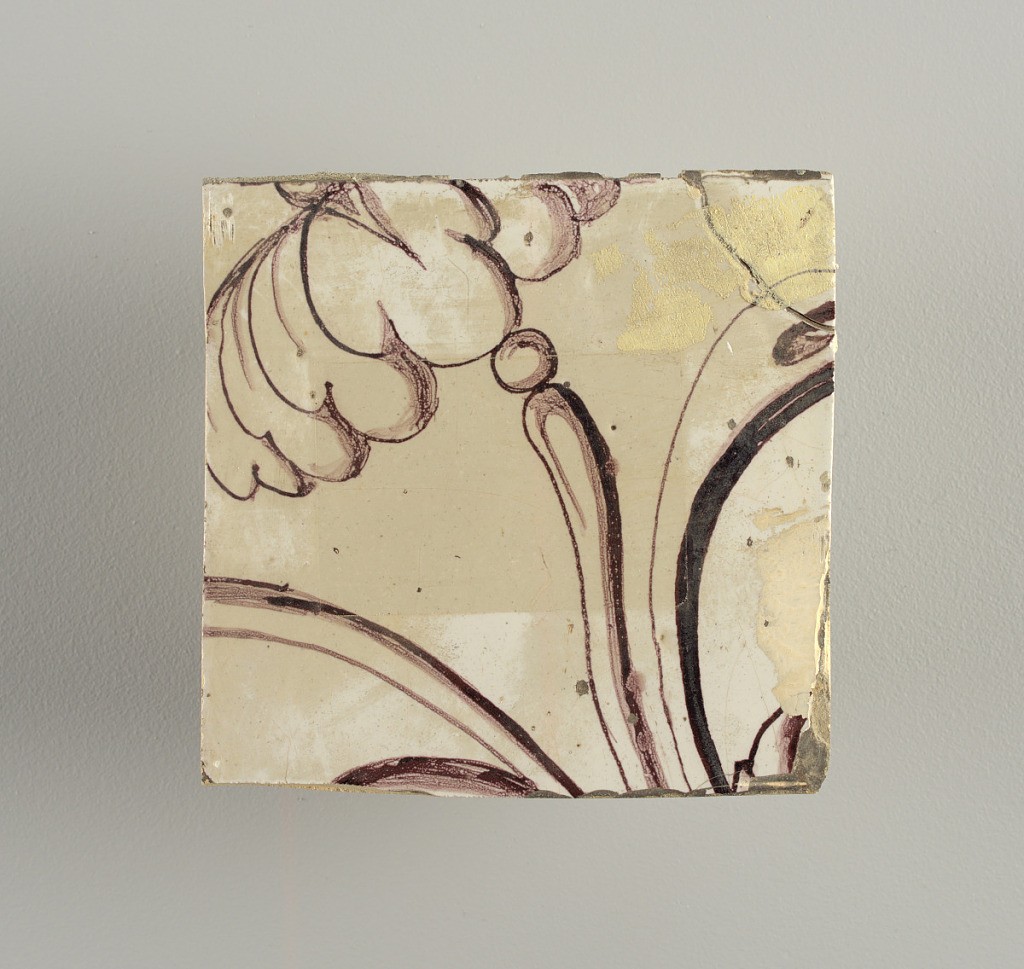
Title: Wall facing
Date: ca. 1725
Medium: tin-glazed earthenware, underglaze
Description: Running design for a frieze or a dado, composed of scrolls of foliage and strapwork, and four repeating motifs--a seated woman in a small upright oval medallion, a putto seated on a rocailled base, and strapwork in axial pattern.  The various panels, A to F, show various repeats of the same design, all being five tiles high and a varying number of tiles wide.